Question: I've managed to create this, it's the height of the page but I'm trying to get it to scroll rather than stretch forever downwards

css for .leftnavdiv
'''
.leftnavdiv {
padding-top: 40px;
overflow: hidden;
z-index: 99;
position: fixed;
_position:absolute;
top: 0px;
_top:expression(eval(document.body.scrollTop));
left: 0px;
width: 10px;
height: 100%;
background-color: white;
a:link color:#FF0000;
a:visited color:#00FF00;
}
'''
html:
'''
<div class="leftnavdiv">
<div>
<table style="height:100%;">
<tr style="height:100%;">
<td valign="top" style="height:100%;">
<div id="makebtnset" style="height:100%; overflow-y: scroll;">
<?php
//code removed
?>
</div>
</td>
'''
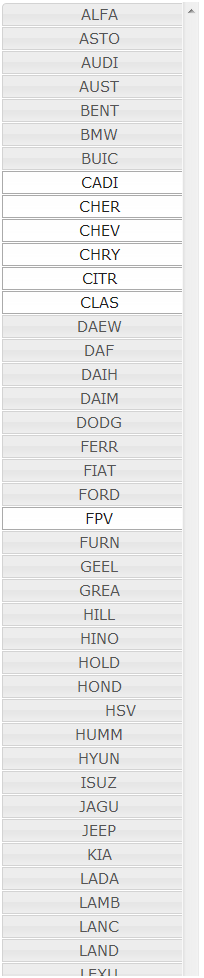
Answer: Forget height: 100%, you can use:
'''
.leftnavdiv {
bottom: 0;
left: 0;
overflow-x: hidden;
overflow-y: auto;
padding: 0;
position: fixed;
top: 0;
width: 300px;
}
'''